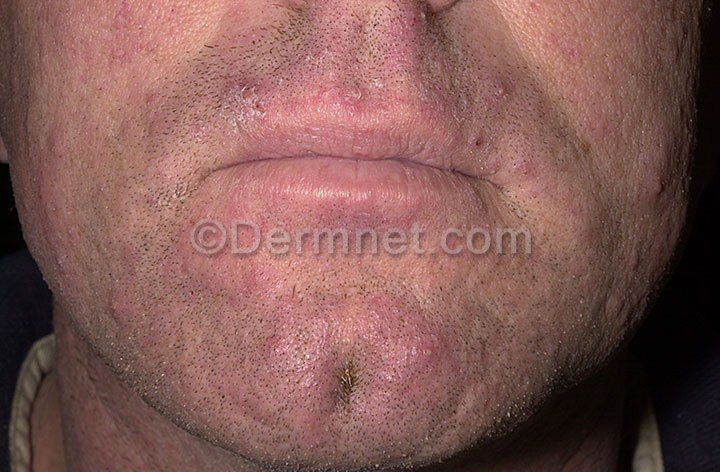
Disease: Tinea Ringworm Candidiasis and other Fungal Infections